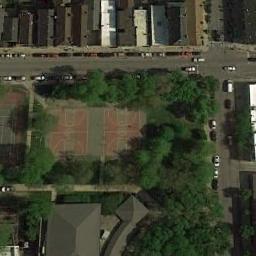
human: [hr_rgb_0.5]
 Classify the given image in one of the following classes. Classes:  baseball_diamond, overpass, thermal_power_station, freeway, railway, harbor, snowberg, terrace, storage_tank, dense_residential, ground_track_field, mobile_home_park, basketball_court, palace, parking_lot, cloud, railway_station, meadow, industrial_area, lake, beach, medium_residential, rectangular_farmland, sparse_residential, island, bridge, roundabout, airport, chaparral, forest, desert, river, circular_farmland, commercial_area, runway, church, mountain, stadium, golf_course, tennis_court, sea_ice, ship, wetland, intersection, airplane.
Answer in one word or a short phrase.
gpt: basketball_court